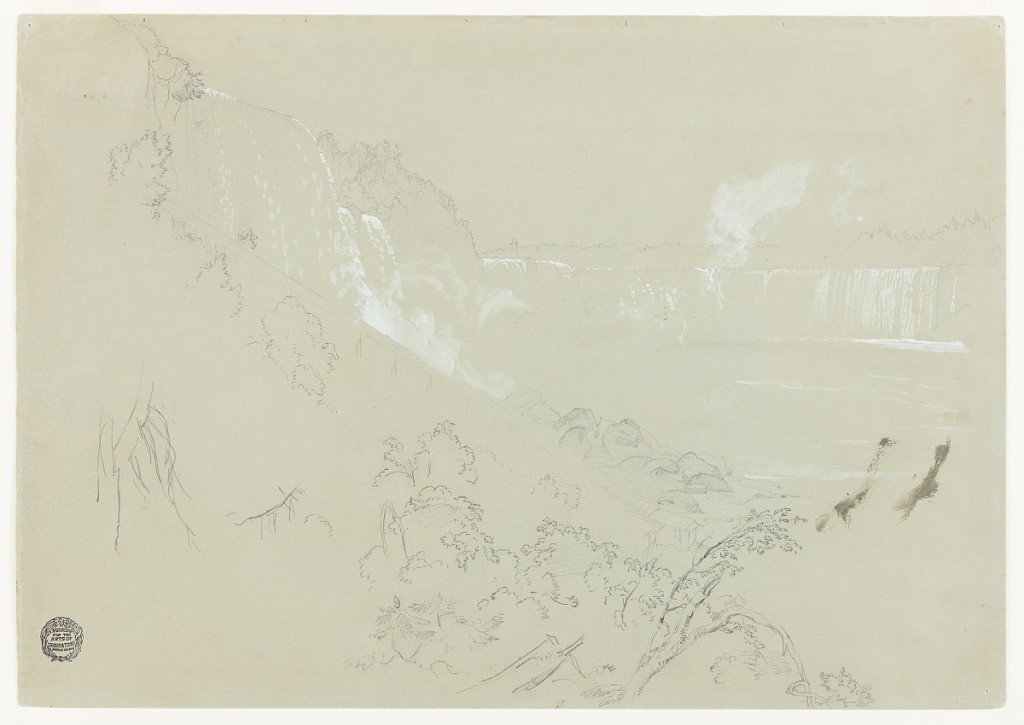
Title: Niagara Falls from the Base of Prospect Point, New York
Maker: Frederic Edwin Church, American, 1826–1900
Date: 1856 or 1858
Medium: Graphite, white gouache, and oxidized white gouache on gray-green wove paper; verso: graphite
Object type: Drawing
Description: Landscape sketch showing a view of Niagara Falls looking south from the river bank below Prospect Point. In the foreground, nearby treetops are visible beside a steep, covered stairway that once transported visitors from the ferry to observation point above. Beyond the stairs at upper left, the American Falls are visible beside the wooded Goat Island. In the distance at center, the Terrapin Tower stands on the edge of the convex portion of Horseshoe Falls, with the remainder of the immense, curving cascade extending to the right. In the background, the trees on the southern bank of the Niagara River are shown in outline.

Verso: Rough figure and landscape sketch showing a figure crawling up a fallen tree trunk that rests on another, standing trunk. Both trees exceptionally thin.